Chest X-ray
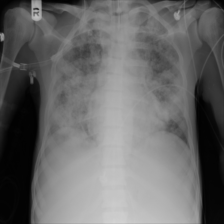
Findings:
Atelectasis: negative
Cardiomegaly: negative
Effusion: negative
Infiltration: negative
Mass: negative
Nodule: negative
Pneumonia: negative
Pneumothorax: negative
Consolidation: negative
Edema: negative
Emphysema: negative
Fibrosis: negative
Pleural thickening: negative
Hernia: negative